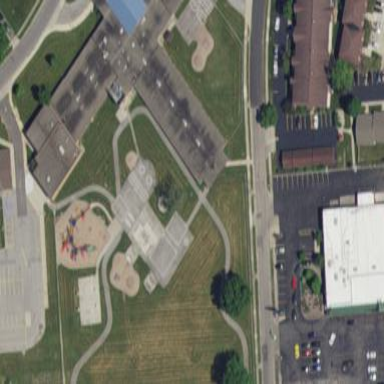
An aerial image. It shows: Playground area for leisure land.